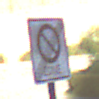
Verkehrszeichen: EndeEingeschraenktesHalteverbotZone
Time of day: SunriseSunset
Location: Outdoor (Urban)
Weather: PartlyCloudy
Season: NotSpecified
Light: Natural